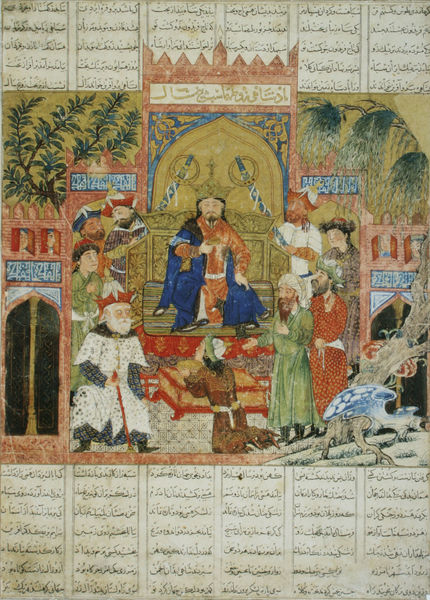
Titel: Der Große Mongul Shahnama (Buch der Könige) - Inthronisation des Sha Zav
Standort: Washington
Institution: The Smithsonian Institution
Schlagwörter: baum, blau, dunkel, mann, weiß, bäume, gelb, grün, menschen, sitzen, braun, bunt, fenster, frau, geste, hüte, männer, schwarz, szene, säule, zeichen, zeichnung, rot, schloss, teppich, bart, gesichter, mütze, richter, diener, kleidung, mensch, herr, baumstamm, zweige, gewand, gold, mantel, pflanzen, krone, turm, garten, balkon, schrift, bogen, stab, farbe, spalten, hof, füsse, schemel, bischof, kaiser, könig, papst, thron, polster, inschrift, wandmalerei, palme, kammer, knie, schriftzeichen, tor, zinnen, buch, burg, orient, orientalisch, palast, zweig, asien, seite, illustration, säbel, text, knien, asiatisch, mäntel, herrscher, gebet, zeremonie, kopie, tracht, chinesisch, china, zacken, druckg, arabisch, stäbe, jesus, krönung, audienz, ehre, palmen, könige, hierarchie, wichtig, weiser, bitte, turban, prophet, persien, hofstaat, handschrift, betteln, olivenbaum, oliven, magier, zauberer, fensterbogen, stifter, hebräisch, schrif, berater, beratung, rat, geteilt, buchmalerei, morgenland, kolumnen, kalif, suren, tschrift, olivenzweig, byzanaz, evangelistar, gesuch, schah, künig, schluss, fnester, schrifzeichen, alexanderroman, mann+fenster